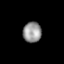
Tissue: lung
Cell type: Epithelial cells
Senescence score: 0.166
Nuclear area (px): 370
Mean DAPI intensity: 149.832